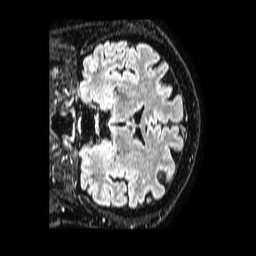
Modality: FLAIR
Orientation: coronal
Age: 52
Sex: male
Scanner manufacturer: philips
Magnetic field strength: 1.5 T
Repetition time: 4.8 s
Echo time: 0.3 s